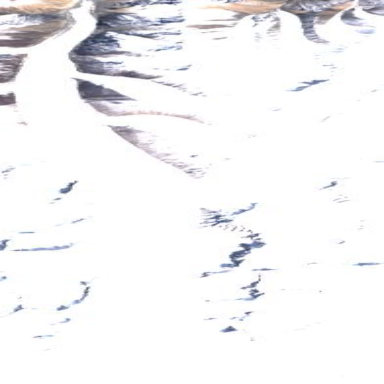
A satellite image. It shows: Stunning view of glacier.